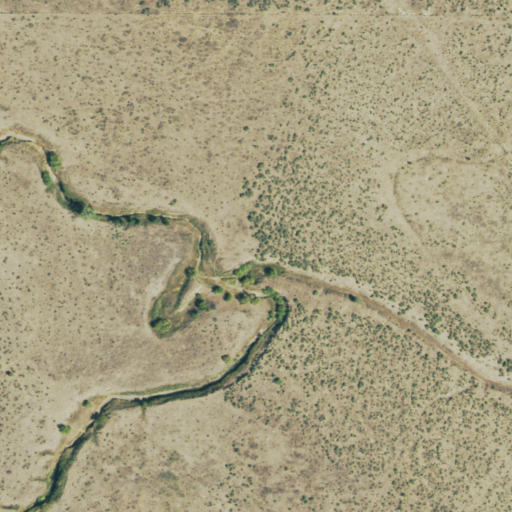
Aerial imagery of valley in Colorado named Stevens Draw containing grassland and shrub